Interaction volume radius: 10 \u00c5
Interaction volume height: 25 \u00c5
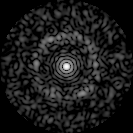
Disorder parameter: 0.8262